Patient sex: M
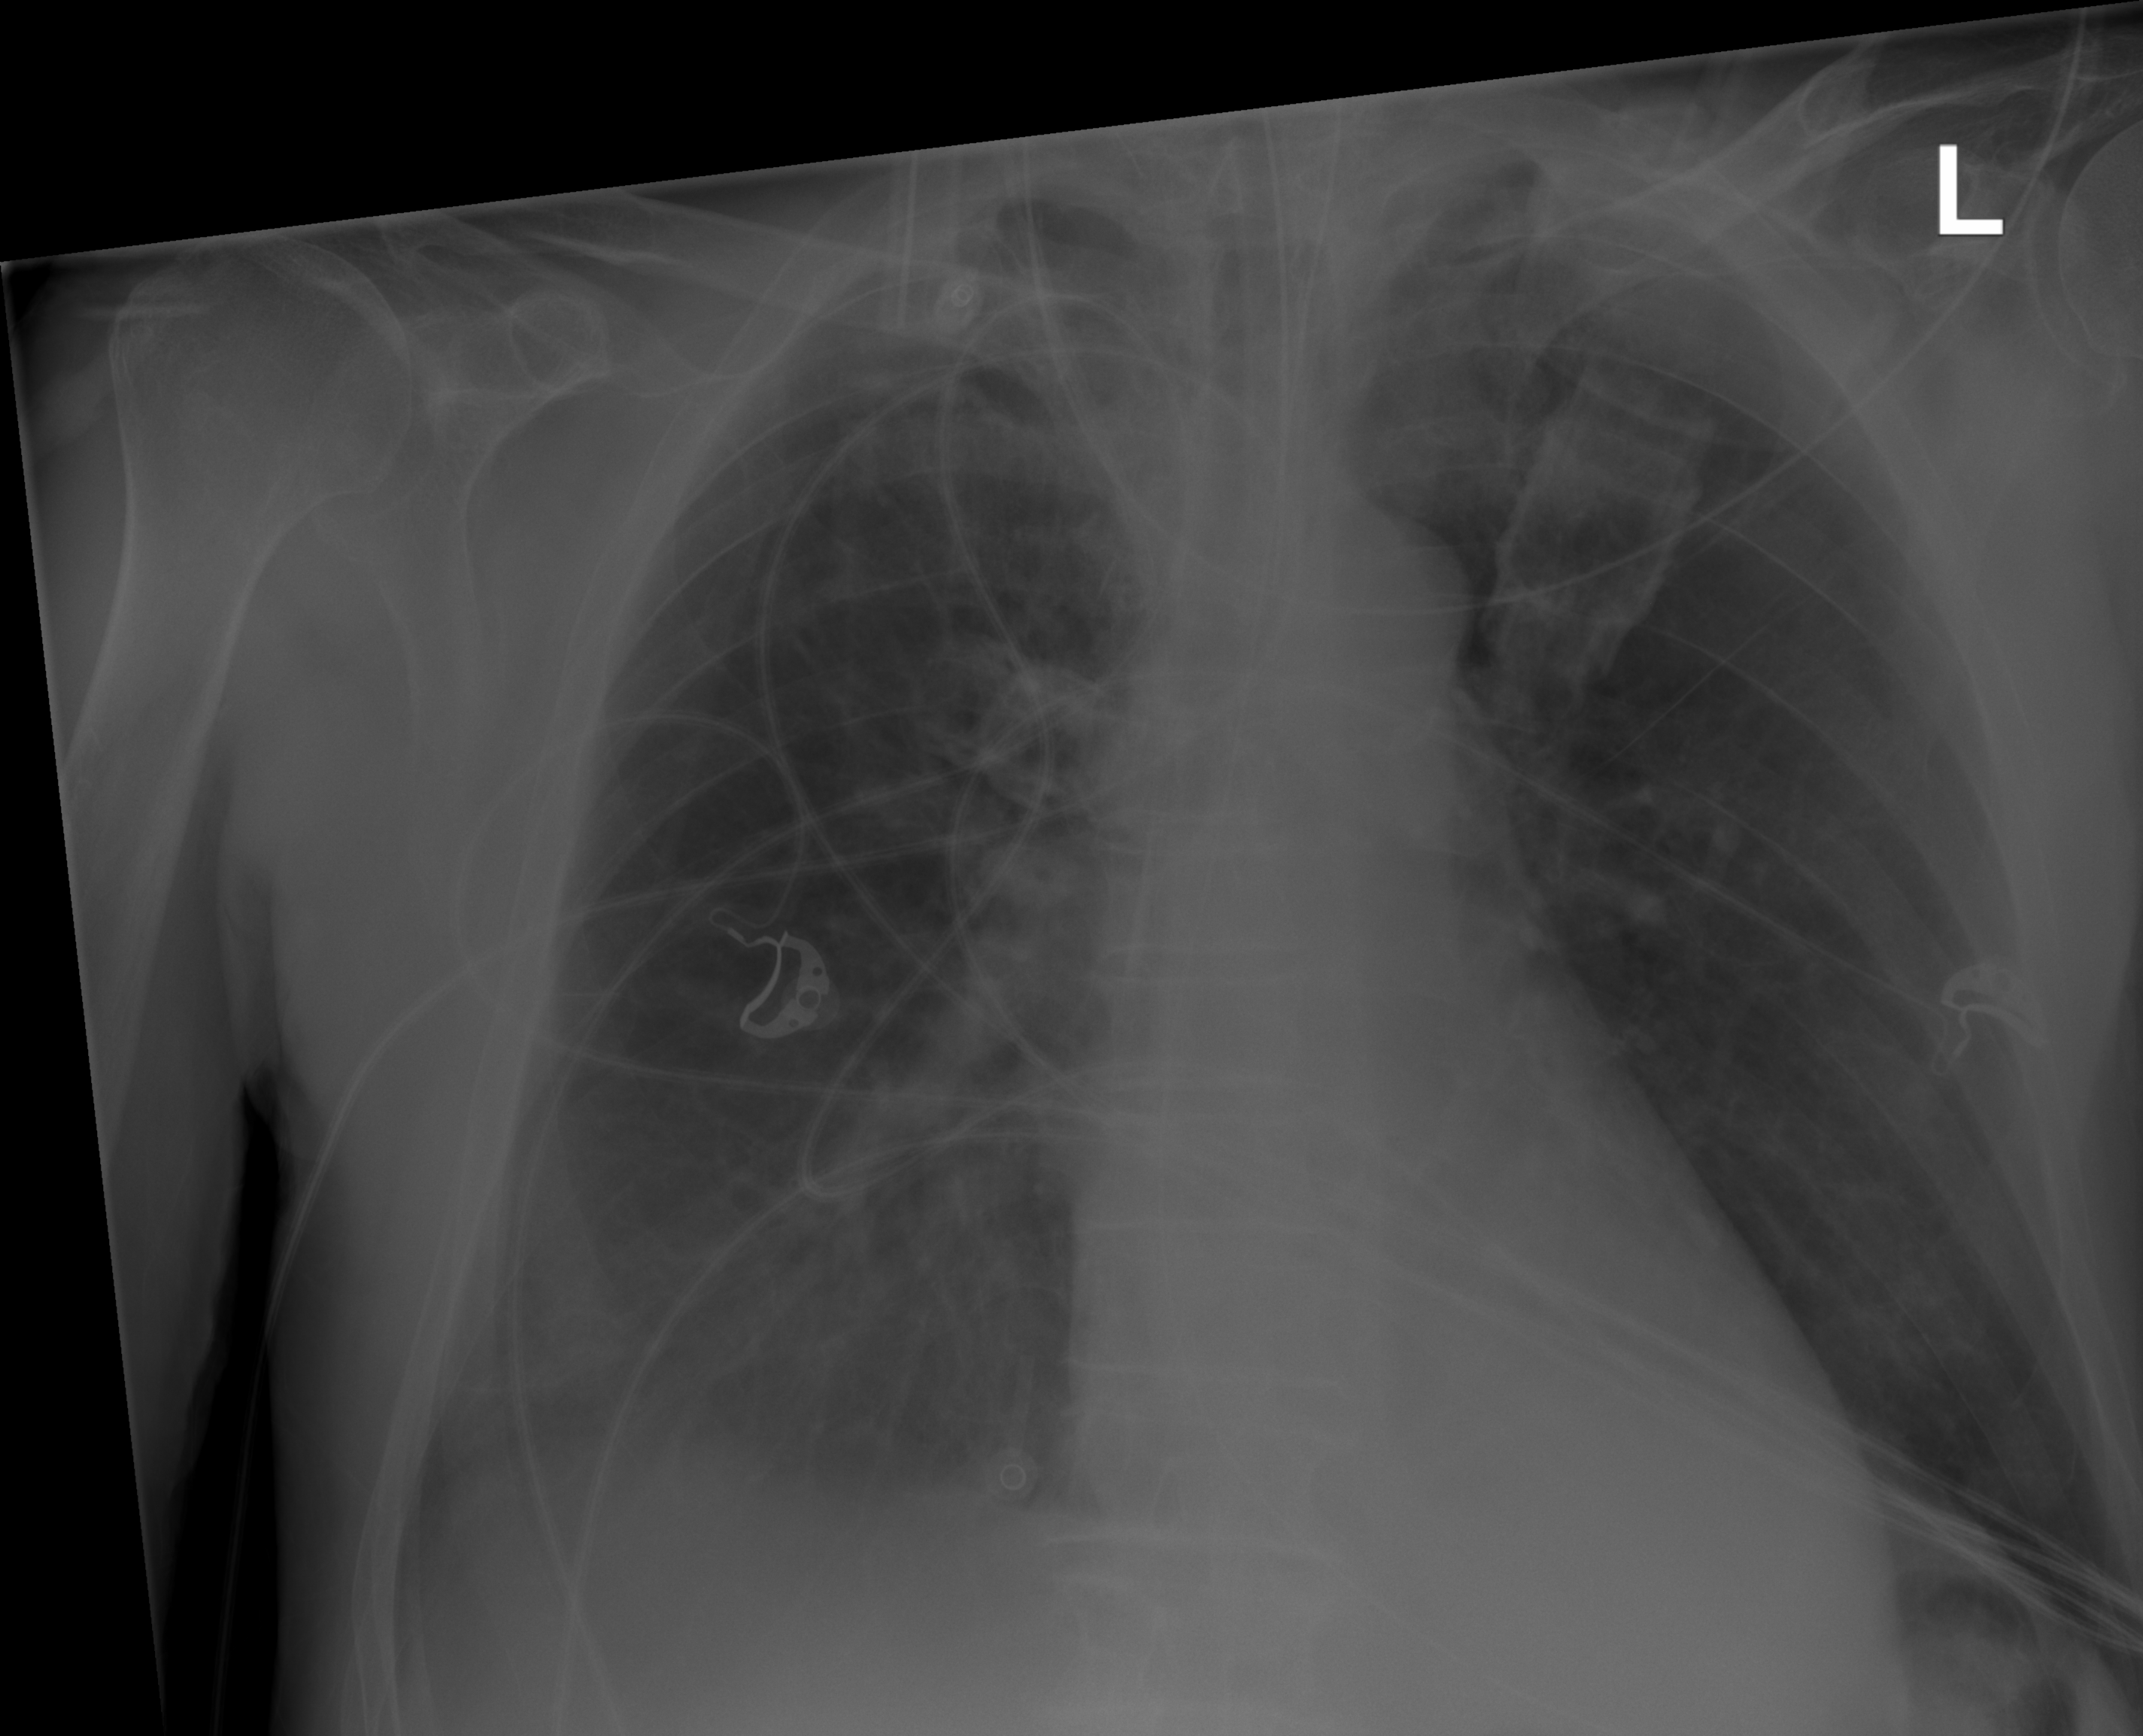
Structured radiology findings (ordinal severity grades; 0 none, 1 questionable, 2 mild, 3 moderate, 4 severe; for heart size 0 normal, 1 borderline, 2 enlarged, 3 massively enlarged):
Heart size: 0
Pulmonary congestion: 0
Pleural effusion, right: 2
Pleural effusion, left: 0
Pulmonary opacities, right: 0
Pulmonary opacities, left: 0
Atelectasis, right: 0
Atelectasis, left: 0